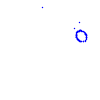
Particle: kaon